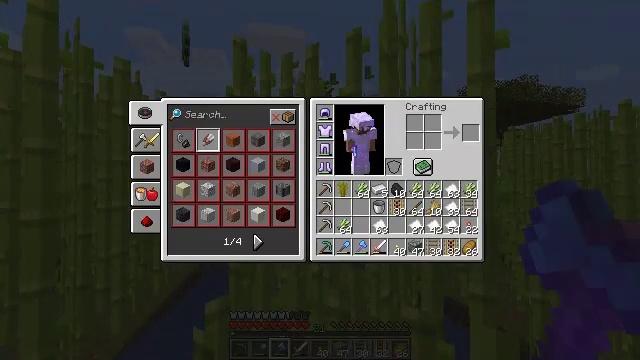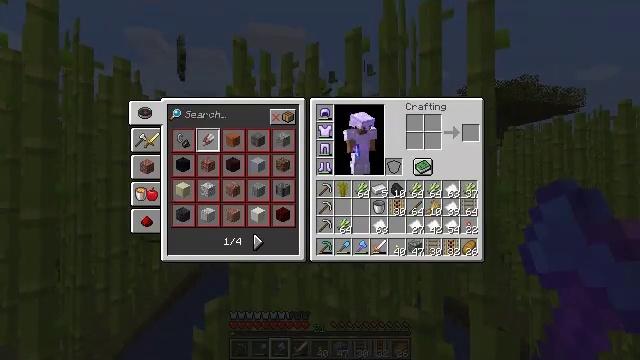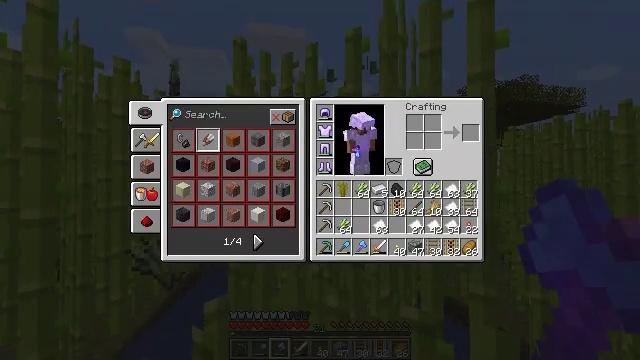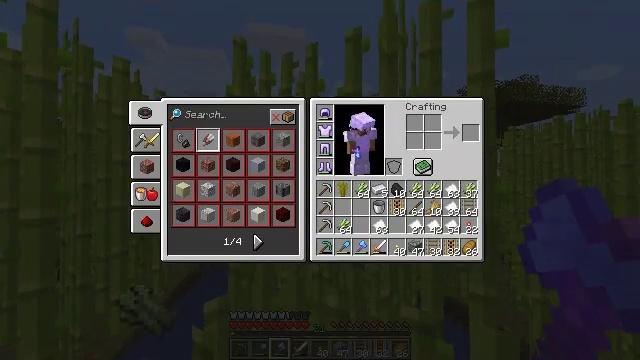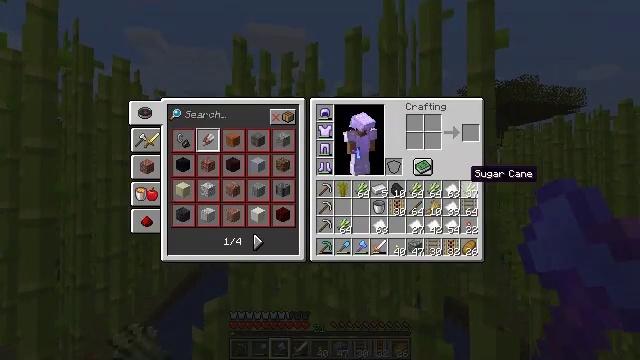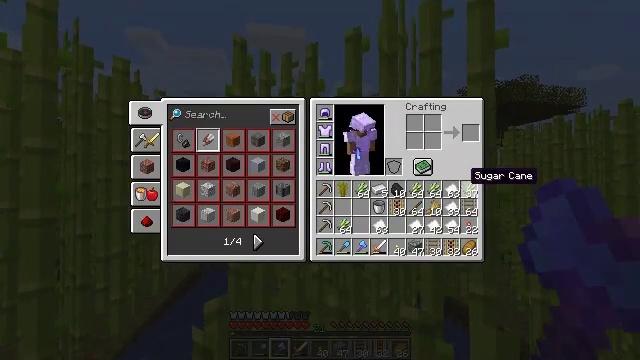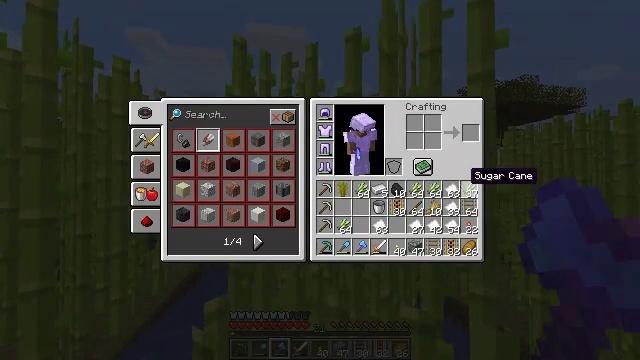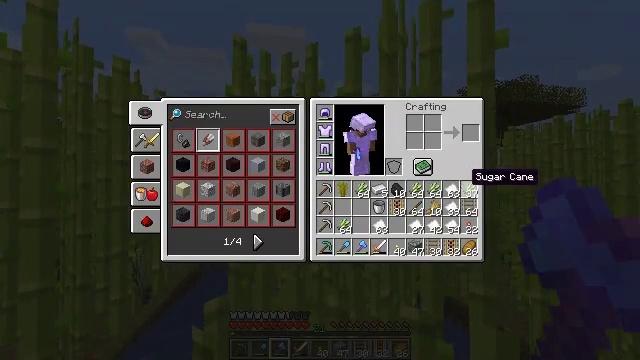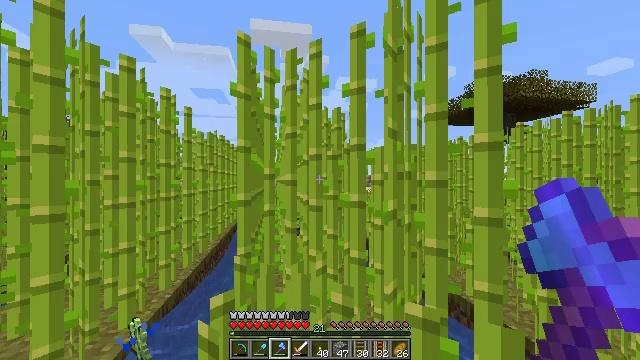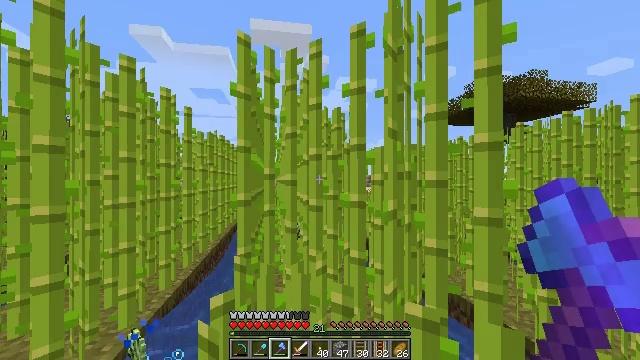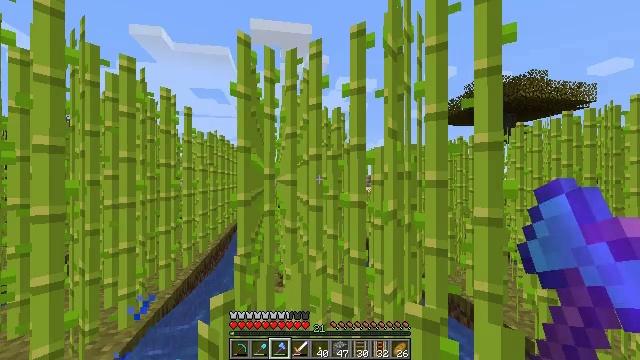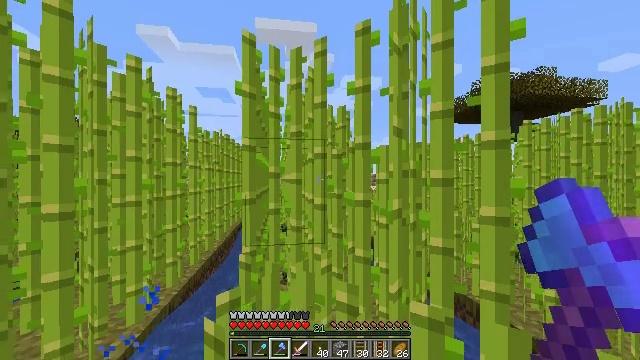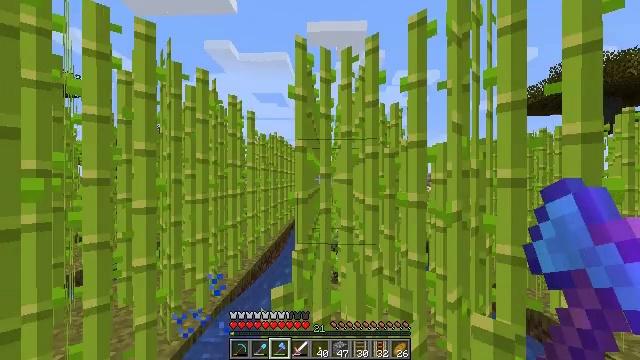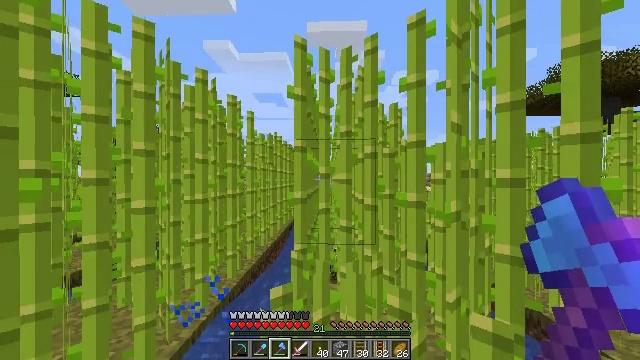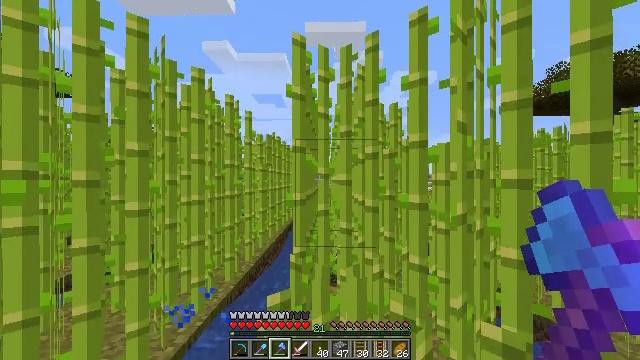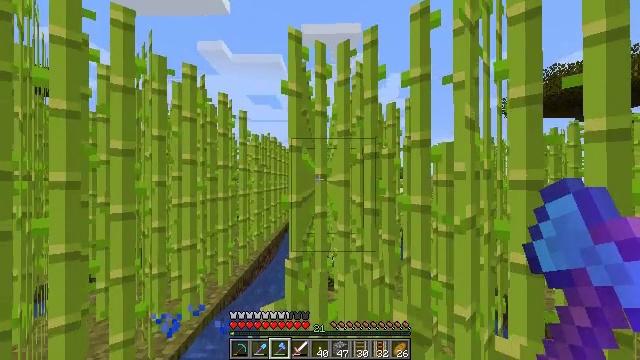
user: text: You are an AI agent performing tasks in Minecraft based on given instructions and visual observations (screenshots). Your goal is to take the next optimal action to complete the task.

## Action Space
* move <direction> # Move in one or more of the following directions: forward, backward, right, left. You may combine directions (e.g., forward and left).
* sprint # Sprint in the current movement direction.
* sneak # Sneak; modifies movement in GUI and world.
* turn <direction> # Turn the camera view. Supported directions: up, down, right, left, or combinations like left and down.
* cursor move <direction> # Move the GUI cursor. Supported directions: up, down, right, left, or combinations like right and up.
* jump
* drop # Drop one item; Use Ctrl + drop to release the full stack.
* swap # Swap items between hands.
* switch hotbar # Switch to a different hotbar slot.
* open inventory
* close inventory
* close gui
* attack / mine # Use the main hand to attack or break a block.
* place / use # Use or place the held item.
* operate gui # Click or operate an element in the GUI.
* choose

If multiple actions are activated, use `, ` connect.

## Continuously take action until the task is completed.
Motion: motion action
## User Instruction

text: Gather sugar cane for crafting.
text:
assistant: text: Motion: cursor move right
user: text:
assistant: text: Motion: cursor move right and down
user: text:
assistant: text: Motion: cursor move right and down
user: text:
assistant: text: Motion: no_op
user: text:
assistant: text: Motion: no_op
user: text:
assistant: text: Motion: no_op
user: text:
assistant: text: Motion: no_op
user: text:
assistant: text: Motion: no_op
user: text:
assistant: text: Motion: no_op
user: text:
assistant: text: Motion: no_op
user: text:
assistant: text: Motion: turn left
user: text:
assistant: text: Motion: turn left
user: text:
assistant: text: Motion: no_op
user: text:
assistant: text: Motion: move forward
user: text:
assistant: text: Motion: move forward
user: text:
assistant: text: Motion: move forward, turn right
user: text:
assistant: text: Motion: move forward, turn right
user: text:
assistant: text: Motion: move forward, turn right, attack / mine
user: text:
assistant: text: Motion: move forward, turn right, attack / mine
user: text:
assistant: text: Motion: turn right, attack / mine
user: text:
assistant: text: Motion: turn right and down, attack / mine
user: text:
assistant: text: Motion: turn right, attack / mine
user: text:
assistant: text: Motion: turn right, attack / mine
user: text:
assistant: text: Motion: turn right, attack / mine
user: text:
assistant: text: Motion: attack / mine
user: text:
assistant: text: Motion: attack / mine
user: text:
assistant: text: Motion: turn left, attack / mine
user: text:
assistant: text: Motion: turn left, attack / mine
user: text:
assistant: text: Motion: turn left, attack / mine
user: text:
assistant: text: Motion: move forward, turn left and up, attack / mine